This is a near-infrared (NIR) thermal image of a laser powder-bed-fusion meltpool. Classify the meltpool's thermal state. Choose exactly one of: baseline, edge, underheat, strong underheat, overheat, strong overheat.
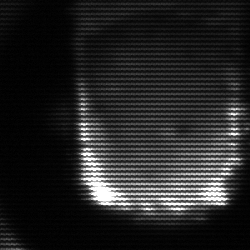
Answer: baseline